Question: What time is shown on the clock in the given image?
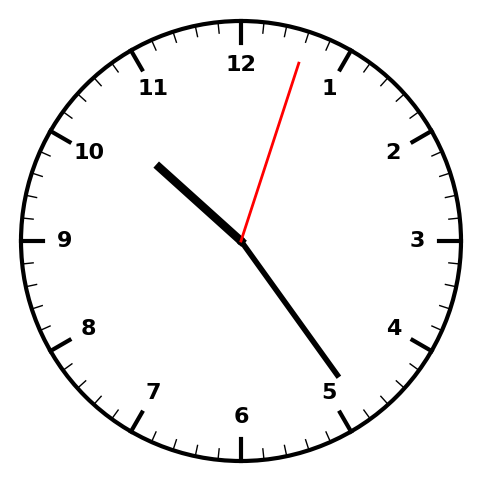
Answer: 10:24:03